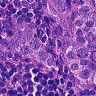
Metastatic tissue present: yes